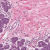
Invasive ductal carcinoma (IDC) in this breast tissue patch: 0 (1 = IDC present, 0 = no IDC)